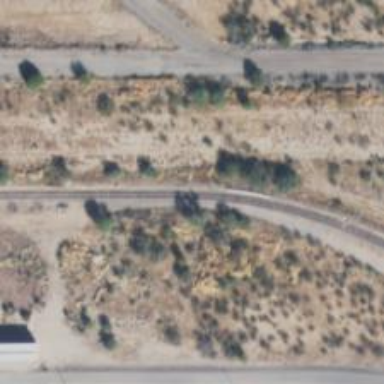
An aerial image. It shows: Disused railway spur service.